Question: I have a D3 map of the United States with circles drawn on top. When I resize the window, the map disappears and a D3 bar chart appears.
When I refresh the page and start with the chart then change to the map, the circles appear huge.

I also notice the state border lines are thicker as well.
I built the map and bar chart within two functions: 'map()' and 'mobileChart()'. Both are executed at the bottom of my script.
Here's what my code looks like to draw the circles:
'''
map
.append("circle")
.attr("class", "bubbles")
.attr("cx", coordinates[0])
.attr("cy", coordinates[1])
.attr("r", function(){
return radius(d[i].total)
)};
'''
'coordinates' are my circles' latitudes and longitudes, which are read from a csv file. 'r' is determined by a total number from the same file.
It seems the code is re-entering the numbers to determine the circles' sizes and locations several times after the map reappears.
This doesn't happen when I start the page with the map first. When I resize from map to chart to map again, the circles stay the same.
I use the following function to change the size of the map based on the window's size. Perhaps this is where my solution comes from?
'''
d3.select(window).on('resize', resize);
function resize() {
// Adjust things when the window size changes
width = parseInt(d3.select('#map').style('width'));
width = width - margin.left - margin.right;
height = width * mapRatio;
// Update projection
projection
.translate([width / 2, height / 2])
.scale(width);
// Resize the map container
map
.style('width', width + 'px')
.style('height', height + 'px')
}
'''
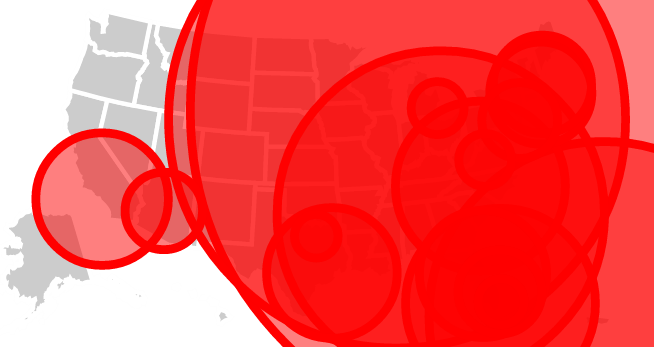
Answer: I took another look at this question and I finally think I know what you are asking. Essentially it boils down to you set your circle radius to a fixed value regardless of the width of the container. Since you are using a 'viewBox' on your SVG a small container scales the radius up dramatically. If you start with a huge width and size down the reverse happens and the circles are tiny.
The easy fix it to just scale the radius against the width:
'''
d3.csv("pickups.csv", function(d) {
return {
total: +d.total,
coordinates: projection([d.lat, d.lon])
};
}, function(error, rows) {
map.append("g")
.selectAll(".bubbles")
.data(rows)
.enter()
.append("circle")
.attr("class", "bubbles")
.attr("cx", function(d){
if (d.coordinates)
return d.coordinates[0];
})
.attr("cy", function(d){
if (d.coordinates)
return d.coordinates[1];
})
.attr("r", function(d){
return radius(d.total) * (width/goodCircleWidth) //<-- THIS ADDED
});
});
'''
As you see above, I am scaling the radius against a known width "goodCircleWidth" (where you think they look good).
Also note, a point on 'd3.js' coding conventions. Instead of explicitly looping your pickups data, it's preferable to data-bind it like I've done above.
Here's an updated <URL>.